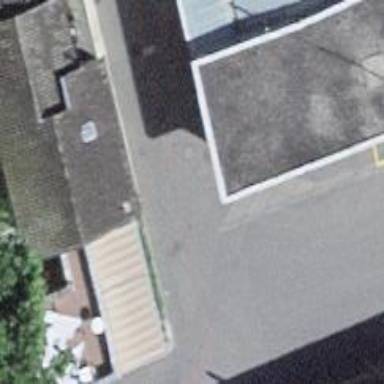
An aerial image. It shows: Toilets.